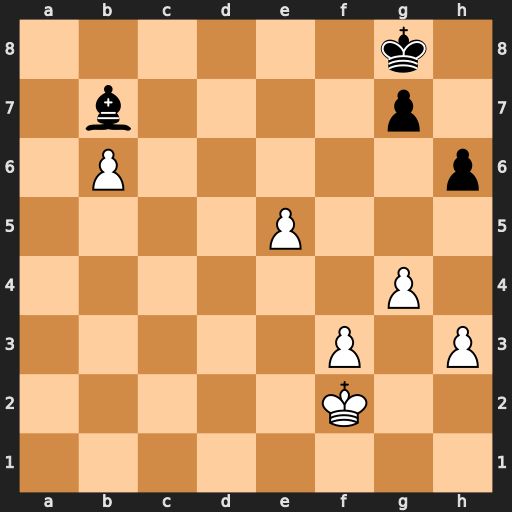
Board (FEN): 6k1/1b4p1/1P5p/4P3/6P1/5P1P/5K2/8
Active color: w
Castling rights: -
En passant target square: -
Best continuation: f4 g6 f5 gxf5 gxf5